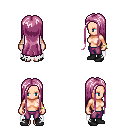
a pixel art fantasy rpg character, female body template, human, light skin, white tattered cape, magenta pants, pink extra-long hairstyle, bracelets, black shoes, four views (front, back, left, right), 2x2 character sprite sheet, small pixel art, hard edges, no anti-aliasing